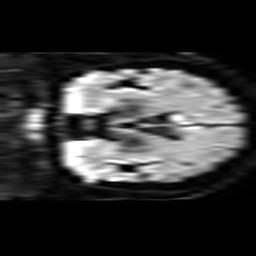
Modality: TRACE
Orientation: coronal
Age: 47
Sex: female
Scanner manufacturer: philips
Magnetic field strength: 3 T
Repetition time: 3.078 s
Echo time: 0.076 s